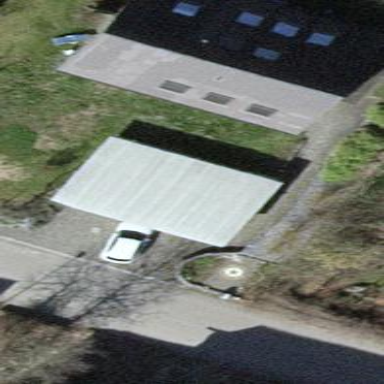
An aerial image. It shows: Garage.